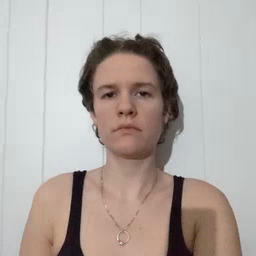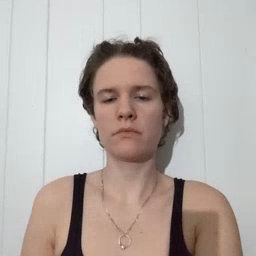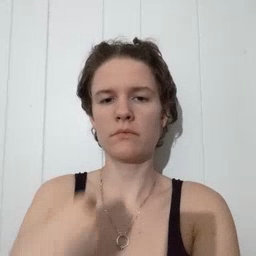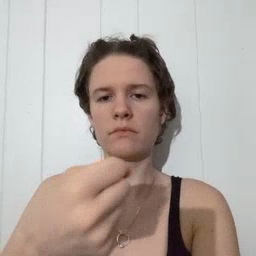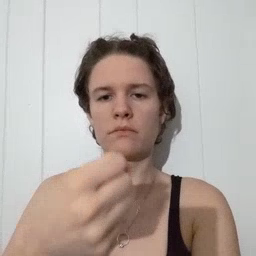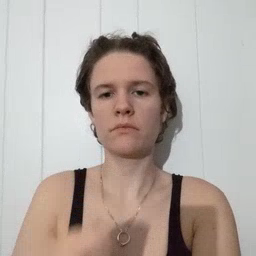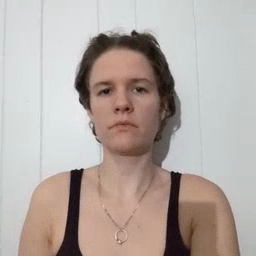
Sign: make